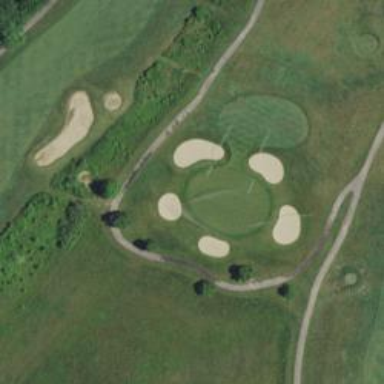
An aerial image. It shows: View of golf hole.